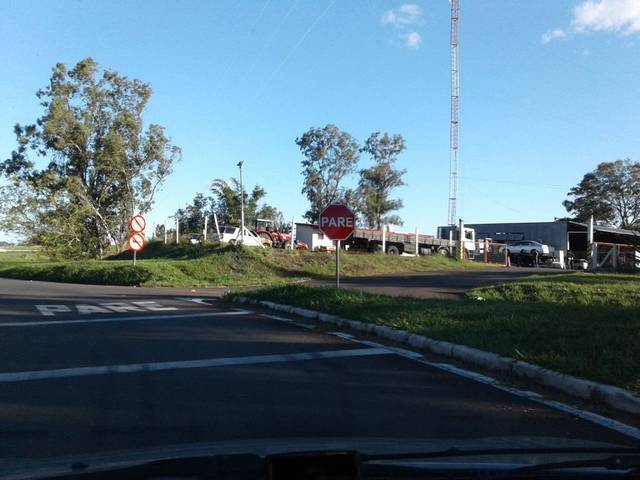
Region: Brazil
Coordinates: -29.911, -50.787